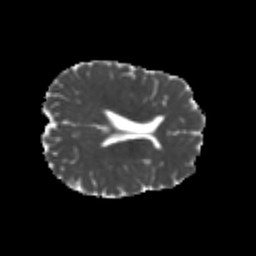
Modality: MD
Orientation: axial
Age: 23
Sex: female
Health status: healthy
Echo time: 0.074 s